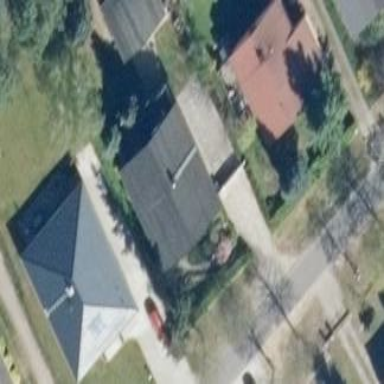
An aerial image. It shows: Simple and straightforward house.